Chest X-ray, PA view. Patient: 65 years old, sex M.
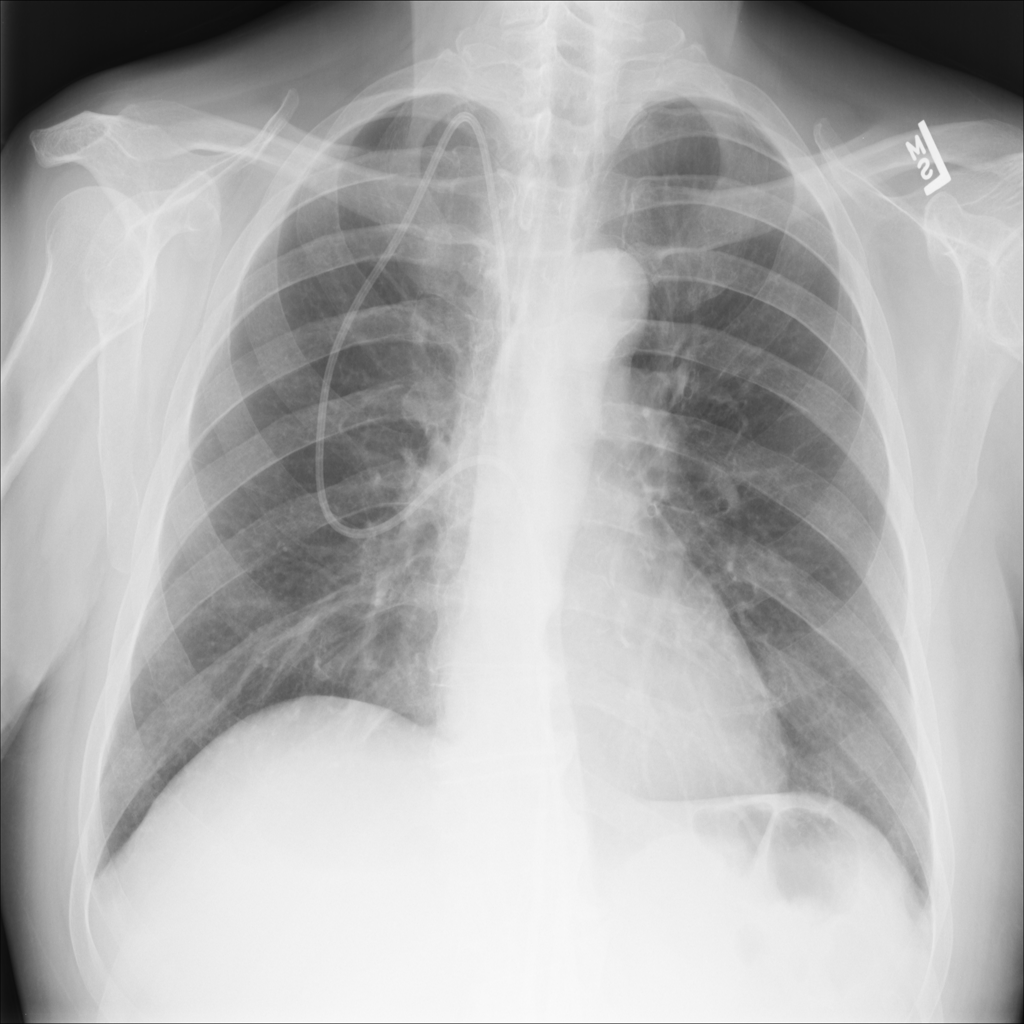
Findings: Effusion, Pneumonia